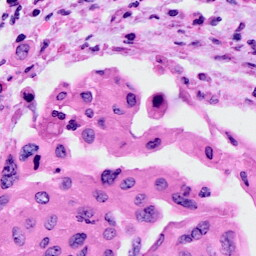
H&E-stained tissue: Cervix